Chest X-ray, AP view. Patient: 61 years old, sex M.
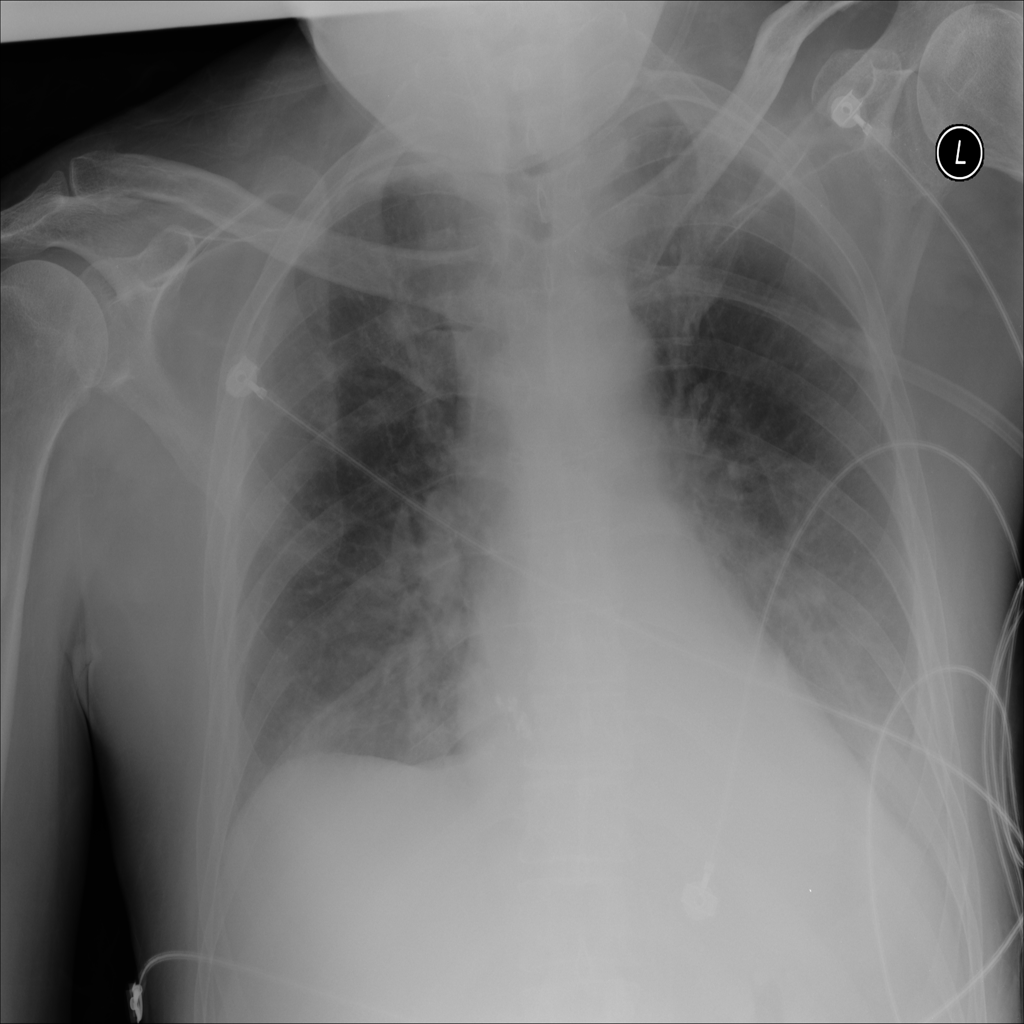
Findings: Consolidation, Effusion